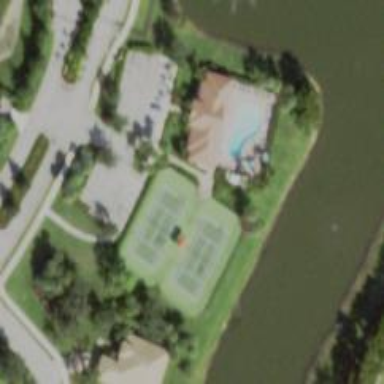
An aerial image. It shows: Tennis court on pitch designated for leisure land.